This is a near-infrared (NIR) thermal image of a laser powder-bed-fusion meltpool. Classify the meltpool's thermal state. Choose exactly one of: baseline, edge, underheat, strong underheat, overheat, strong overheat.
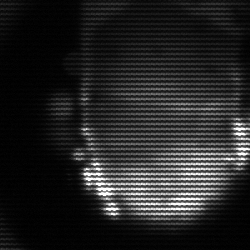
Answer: baseline